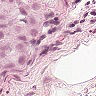
Metastatic tissue present: yes